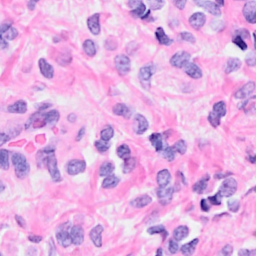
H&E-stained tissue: Breast